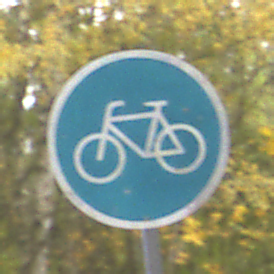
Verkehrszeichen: Radweg
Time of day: MorningAfternoon
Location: Outdoor (Urban)
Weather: PartlyCloudy
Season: NotSpecified
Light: Natural